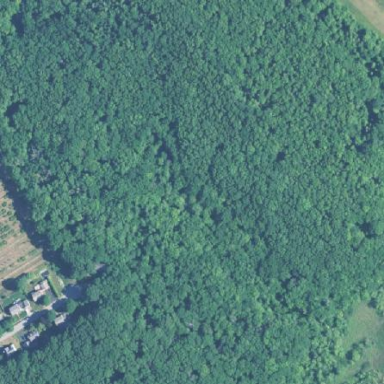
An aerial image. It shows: Mixed woodland area with various types of leaves.